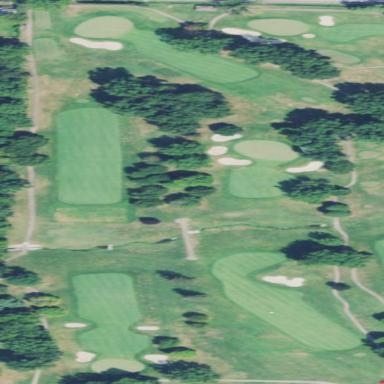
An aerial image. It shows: Rough area on grassy golf course.